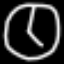
Label: clock